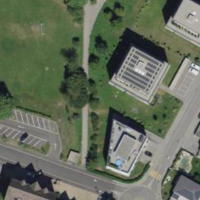
EUNIS habitat code: 54
Species observed at this site:
Prunus padus